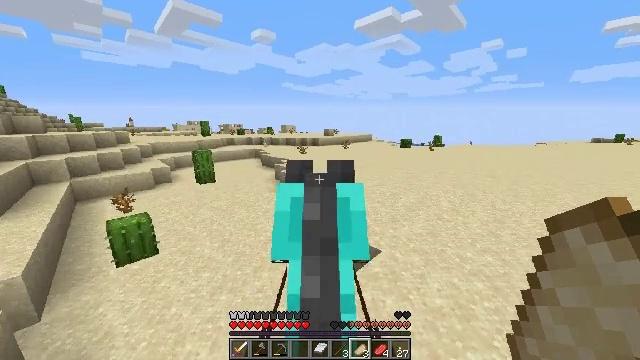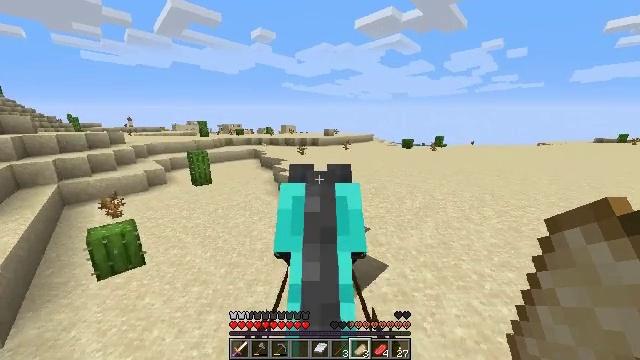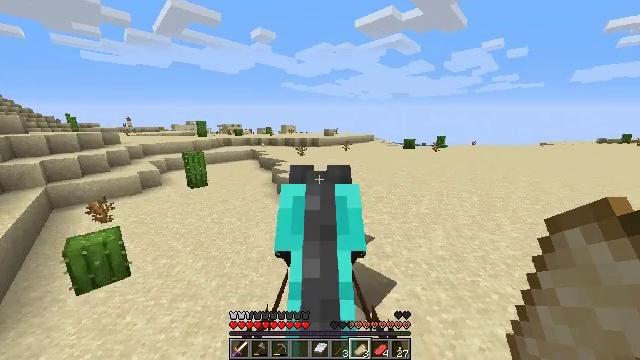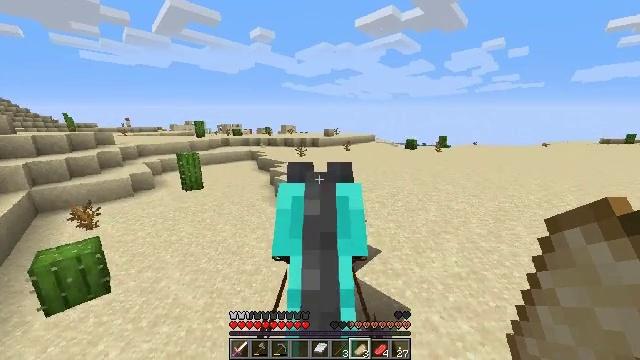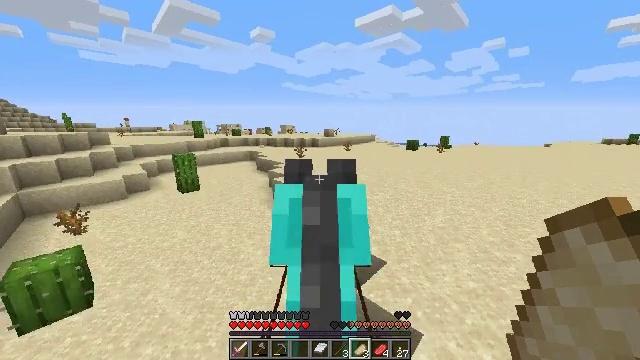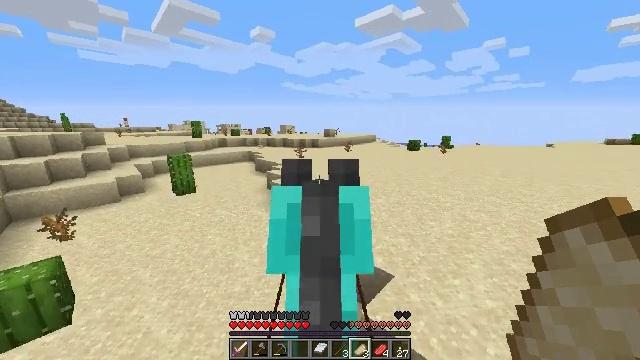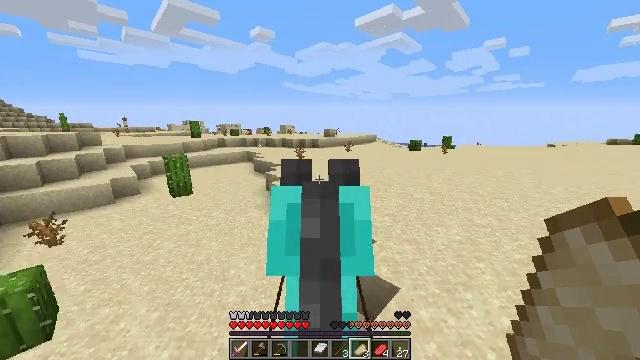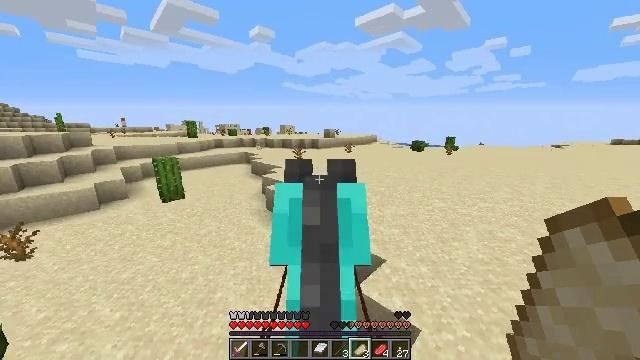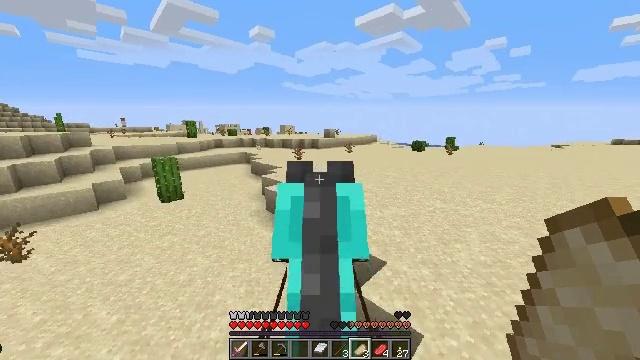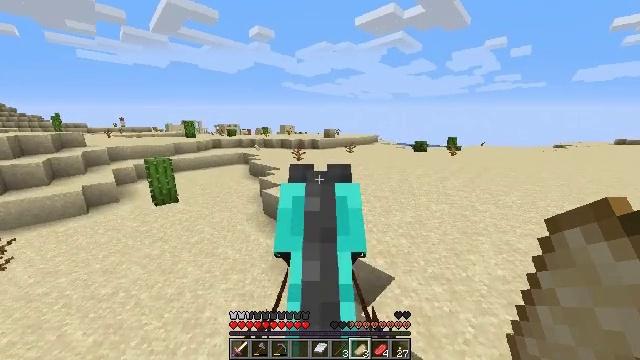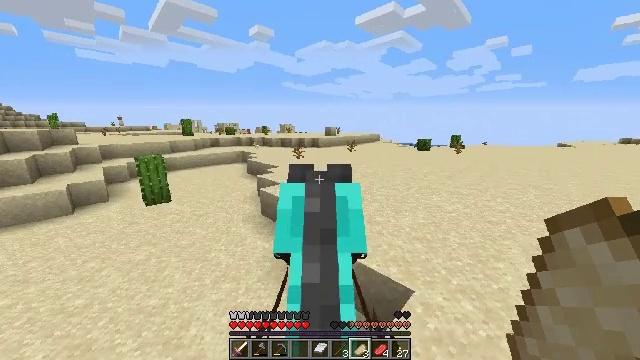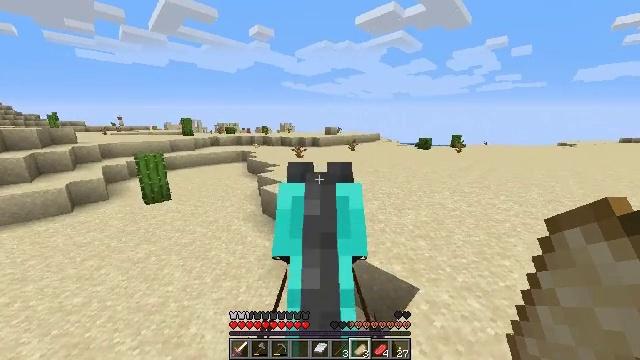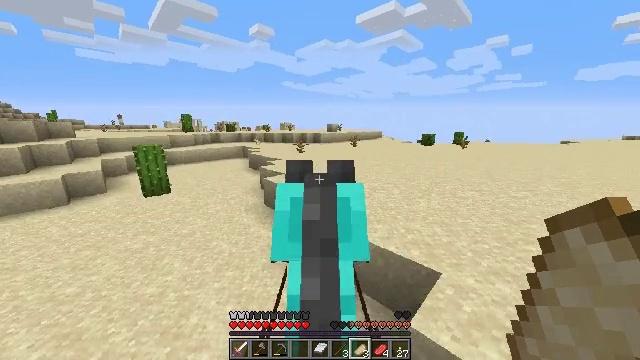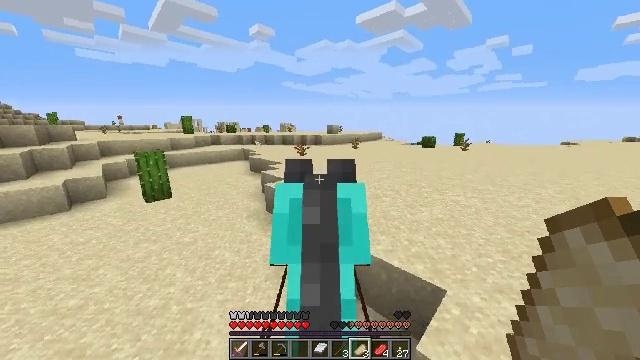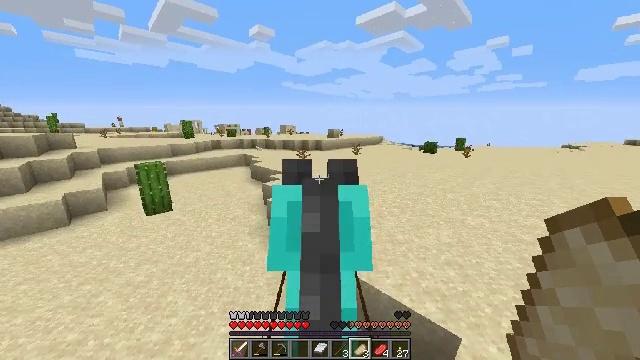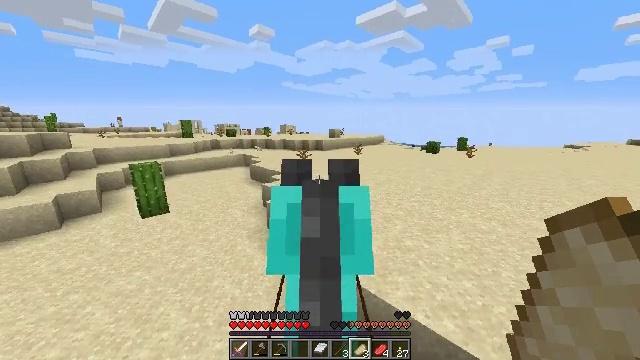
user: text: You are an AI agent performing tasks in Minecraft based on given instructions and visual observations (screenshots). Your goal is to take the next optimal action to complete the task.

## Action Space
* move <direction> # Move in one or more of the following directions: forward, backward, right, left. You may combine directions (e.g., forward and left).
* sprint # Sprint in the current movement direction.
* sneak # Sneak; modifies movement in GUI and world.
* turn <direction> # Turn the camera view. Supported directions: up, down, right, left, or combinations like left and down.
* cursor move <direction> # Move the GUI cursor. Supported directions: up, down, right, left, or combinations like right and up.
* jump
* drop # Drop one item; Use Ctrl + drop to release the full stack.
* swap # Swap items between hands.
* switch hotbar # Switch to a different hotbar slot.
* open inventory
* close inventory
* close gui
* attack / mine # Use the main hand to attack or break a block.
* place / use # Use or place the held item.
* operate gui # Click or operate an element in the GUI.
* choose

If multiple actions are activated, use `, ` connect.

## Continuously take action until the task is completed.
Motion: motion action
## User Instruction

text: Get cactus from the sandy areas.
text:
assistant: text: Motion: move forward, sprint
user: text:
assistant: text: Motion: move forward, sprint
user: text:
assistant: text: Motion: move forward, sprint
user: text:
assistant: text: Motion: move forward, sprint
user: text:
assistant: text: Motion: move forward, sprint
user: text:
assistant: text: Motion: move forward, sprint
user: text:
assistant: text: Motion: move forward, sprint
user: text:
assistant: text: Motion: move forward, sprint
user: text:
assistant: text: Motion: move forward, sprint
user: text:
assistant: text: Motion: move forward, sprint
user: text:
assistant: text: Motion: move forward, sprint
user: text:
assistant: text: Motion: move forward, sprint
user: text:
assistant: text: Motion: move forward, sprint
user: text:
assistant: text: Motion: move forward, sprint
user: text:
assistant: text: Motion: move forward, sprint
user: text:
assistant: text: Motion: move forward, sprint
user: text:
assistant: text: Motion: move forward, sprint
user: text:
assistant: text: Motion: move forward, sprint
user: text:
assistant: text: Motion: move forward, sprint
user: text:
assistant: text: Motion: move forward, sprint
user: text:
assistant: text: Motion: move forward, sprint
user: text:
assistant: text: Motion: move forward, sprint, turn left
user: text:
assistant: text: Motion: move forward, sprint, turn left
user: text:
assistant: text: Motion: move forward, sprint
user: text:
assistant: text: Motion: move forward, sprint
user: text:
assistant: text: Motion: move forward, sprint
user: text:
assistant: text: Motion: move forward, sprint
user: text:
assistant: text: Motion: move forward, sprint
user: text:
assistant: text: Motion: move forward, sprint
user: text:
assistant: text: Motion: move forward, sprint